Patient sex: F
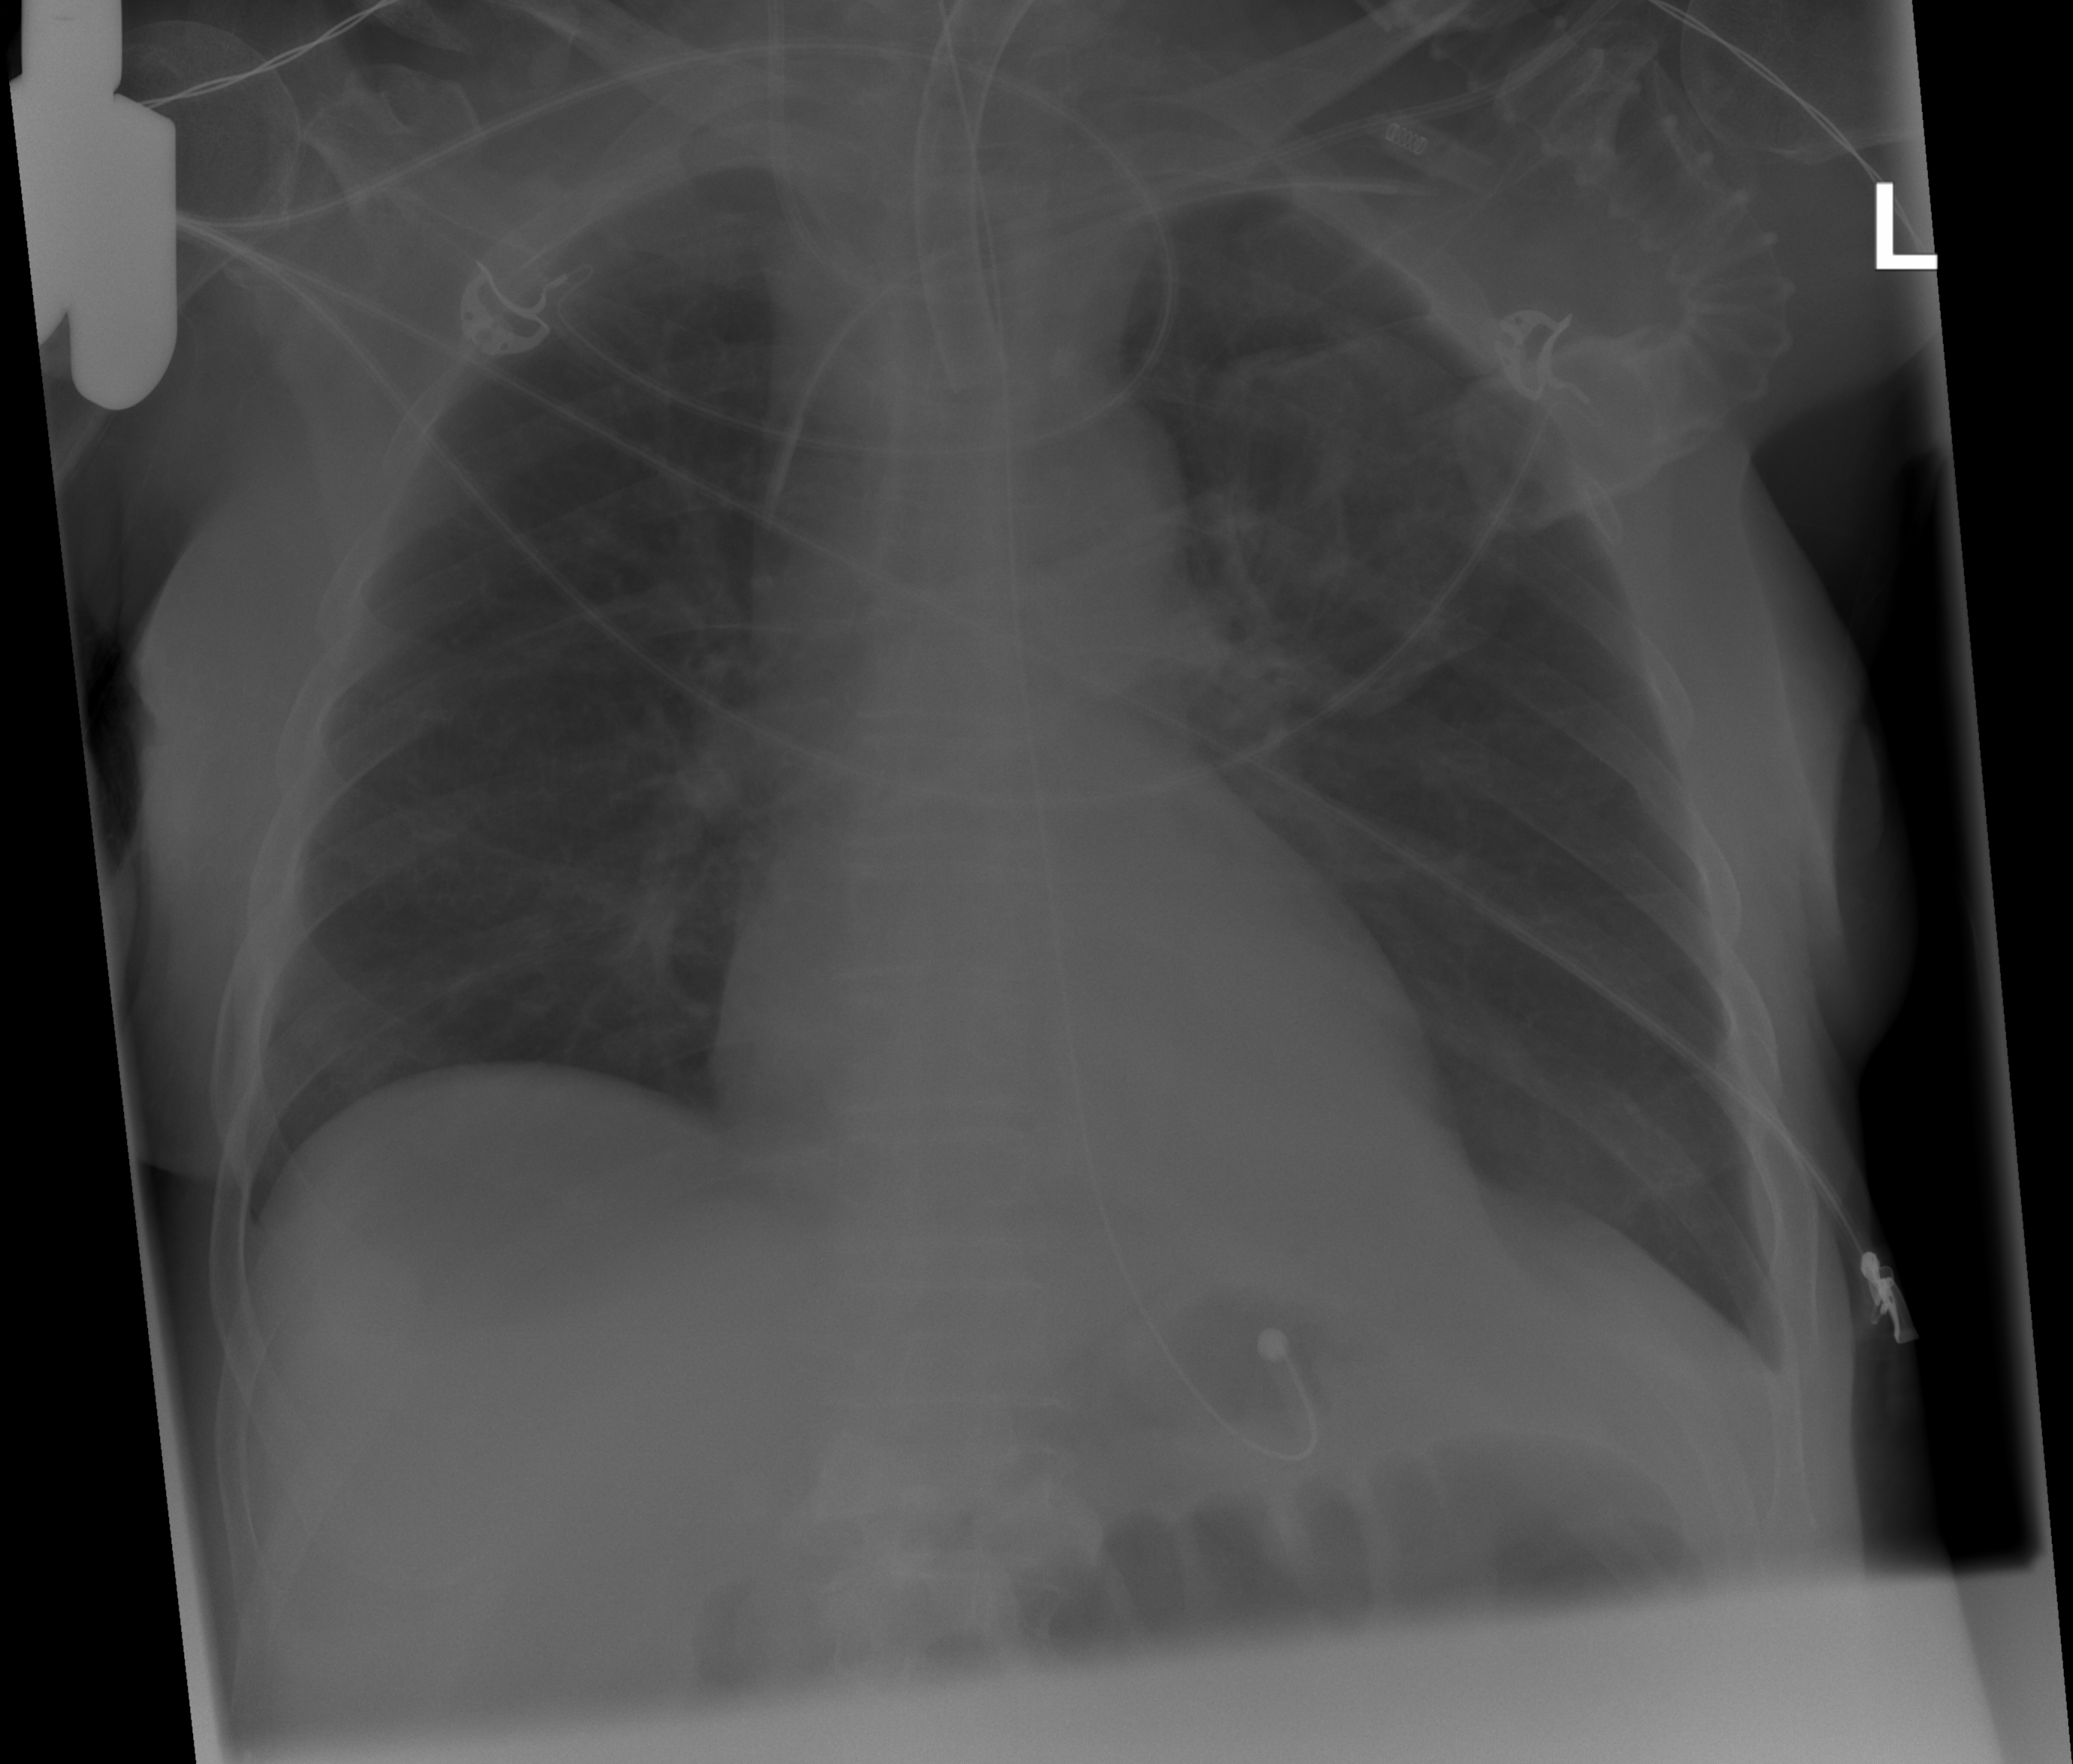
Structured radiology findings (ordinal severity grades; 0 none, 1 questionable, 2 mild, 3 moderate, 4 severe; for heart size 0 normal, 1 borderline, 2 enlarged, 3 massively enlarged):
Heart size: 0
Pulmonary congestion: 0
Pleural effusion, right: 0
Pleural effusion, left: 2
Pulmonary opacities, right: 0
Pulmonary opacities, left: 0
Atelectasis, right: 0
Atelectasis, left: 0